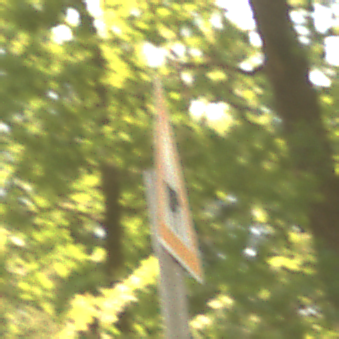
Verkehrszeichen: ViehtriebLinks
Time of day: Midday
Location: Outdoor (Nature)
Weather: PartlyCloudy
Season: NotSpecified
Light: Natural